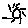
Label: sun